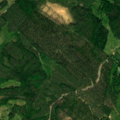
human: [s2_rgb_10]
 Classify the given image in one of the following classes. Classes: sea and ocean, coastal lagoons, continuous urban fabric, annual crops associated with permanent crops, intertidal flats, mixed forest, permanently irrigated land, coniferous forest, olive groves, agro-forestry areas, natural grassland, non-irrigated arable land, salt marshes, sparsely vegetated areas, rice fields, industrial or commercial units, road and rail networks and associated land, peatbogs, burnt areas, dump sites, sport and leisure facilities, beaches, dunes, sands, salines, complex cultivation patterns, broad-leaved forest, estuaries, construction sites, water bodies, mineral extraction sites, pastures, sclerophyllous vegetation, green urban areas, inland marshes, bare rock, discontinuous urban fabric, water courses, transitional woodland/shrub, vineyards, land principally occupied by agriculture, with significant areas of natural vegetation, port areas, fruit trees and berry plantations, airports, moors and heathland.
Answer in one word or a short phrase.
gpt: coniferous forest, mixed forest, transitional woodland/shrub